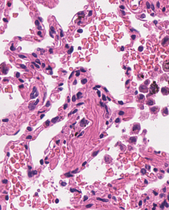
Tumor epithelial tissue: no
Tumor-associated stroma tissue: no
Normal tissue: yes